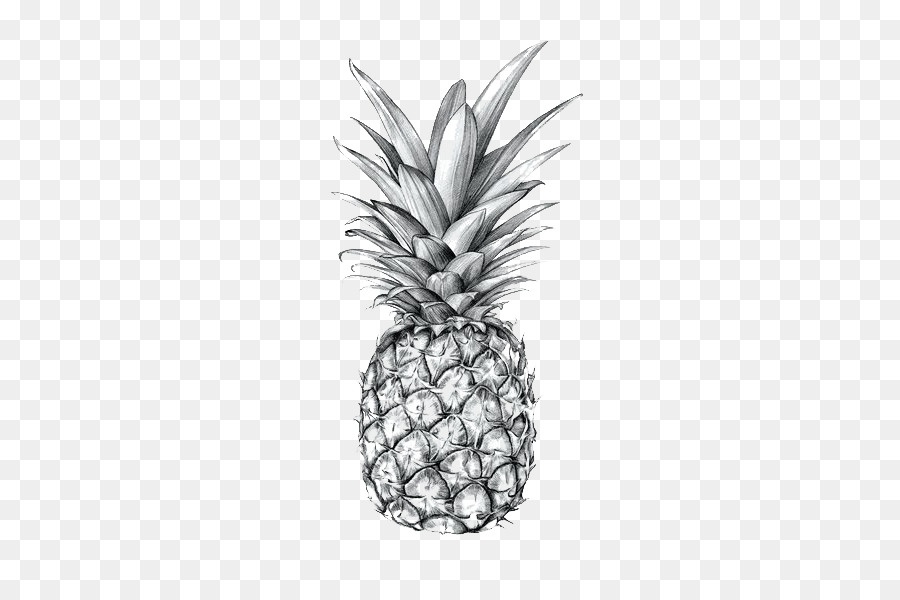
Label: pineapple, ananas